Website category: book
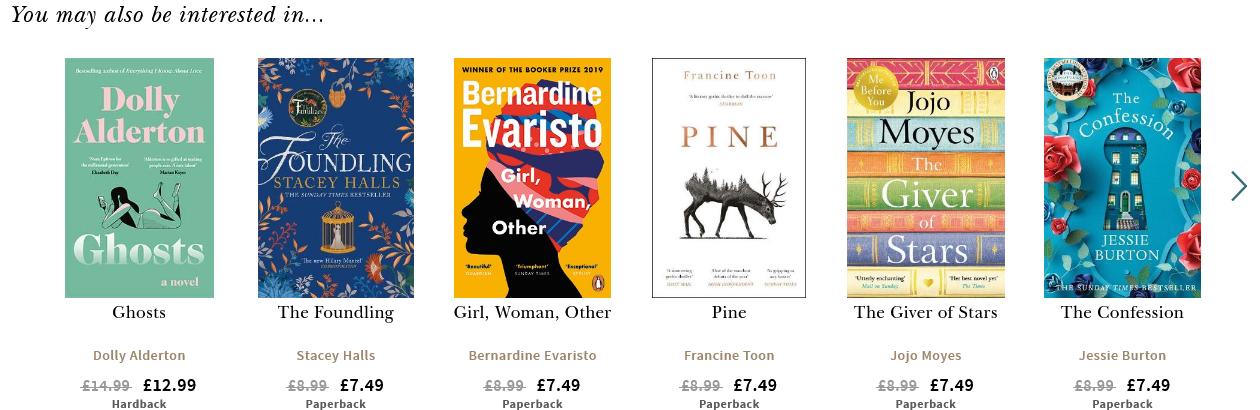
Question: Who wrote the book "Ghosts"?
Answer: Dolly Alderton

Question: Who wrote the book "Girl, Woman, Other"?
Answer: Bernardine Evaristo

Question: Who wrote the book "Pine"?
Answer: Francine Toon

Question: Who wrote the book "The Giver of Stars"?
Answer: Jojo Moyes

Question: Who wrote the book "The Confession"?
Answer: Jessie Burton

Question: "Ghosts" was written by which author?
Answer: Dolly Alderton

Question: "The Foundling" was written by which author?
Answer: Stacey Halls

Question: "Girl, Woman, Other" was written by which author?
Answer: Bernardine Evaristo

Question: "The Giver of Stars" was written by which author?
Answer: Jojo Moyes

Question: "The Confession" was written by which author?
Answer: Jessie Burton

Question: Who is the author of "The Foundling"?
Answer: Stacey Halls

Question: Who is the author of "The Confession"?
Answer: Jessie Burton

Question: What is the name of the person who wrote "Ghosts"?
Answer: Dolly Alderton

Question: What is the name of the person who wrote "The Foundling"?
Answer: Stacey Halls

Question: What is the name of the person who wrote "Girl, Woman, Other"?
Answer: Bernardine Evaristo

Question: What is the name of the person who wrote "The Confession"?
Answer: Jessie Burton

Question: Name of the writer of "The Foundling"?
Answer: Stacey Halls

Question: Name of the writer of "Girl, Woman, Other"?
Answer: Bernardine Evaristo

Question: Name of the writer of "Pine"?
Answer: Francine Toon

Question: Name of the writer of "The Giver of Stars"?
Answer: Jojo Moyes

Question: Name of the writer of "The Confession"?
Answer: Jessie Burton

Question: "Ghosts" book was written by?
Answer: Dolly Alderton

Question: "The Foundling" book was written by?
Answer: Stacey Halls

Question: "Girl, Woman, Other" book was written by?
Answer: Bernardine Evaristo

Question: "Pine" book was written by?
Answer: Francine Toon

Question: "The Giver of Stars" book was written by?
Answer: Jojo Moyes

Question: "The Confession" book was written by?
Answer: Jessie Burton

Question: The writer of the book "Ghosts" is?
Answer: Dolly Alderton

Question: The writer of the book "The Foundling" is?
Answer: Stacey Halls

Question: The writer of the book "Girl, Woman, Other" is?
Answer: Bernardine Evaristo

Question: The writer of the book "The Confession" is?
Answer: Jessie Burton

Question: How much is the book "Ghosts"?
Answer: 12.99

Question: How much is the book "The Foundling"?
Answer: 7.49

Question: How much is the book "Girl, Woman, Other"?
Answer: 7.49

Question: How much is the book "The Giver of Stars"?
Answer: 7.49

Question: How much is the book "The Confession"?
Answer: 7.49

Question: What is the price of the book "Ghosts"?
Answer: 12.99

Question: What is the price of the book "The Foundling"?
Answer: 7.49

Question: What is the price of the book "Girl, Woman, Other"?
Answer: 7.49

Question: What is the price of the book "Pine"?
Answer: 7.49

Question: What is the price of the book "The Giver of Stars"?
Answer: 7.49

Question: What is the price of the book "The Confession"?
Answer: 7.49

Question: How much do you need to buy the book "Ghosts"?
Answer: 12.99

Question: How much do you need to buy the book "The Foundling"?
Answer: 7.49

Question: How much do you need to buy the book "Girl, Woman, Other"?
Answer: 7.49

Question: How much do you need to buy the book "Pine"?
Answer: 7.49

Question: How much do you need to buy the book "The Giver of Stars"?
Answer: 7.49

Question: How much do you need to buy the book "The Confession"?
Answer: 7.49

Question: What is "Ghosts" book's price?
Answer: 12.99

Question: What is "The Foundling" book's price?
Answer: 7.49

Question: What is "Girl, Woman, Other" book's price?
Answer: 7.49

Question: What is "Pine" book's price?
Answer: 7.49

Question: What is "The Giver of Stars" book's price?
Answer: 7.49

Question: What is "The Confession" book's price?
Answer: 7.49

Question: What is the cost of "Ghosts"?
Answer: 12.99

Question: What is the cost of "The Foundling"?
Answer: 7.49

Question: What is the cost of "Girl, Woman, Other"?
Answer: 7.49

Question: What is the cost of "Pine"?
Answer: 7.49

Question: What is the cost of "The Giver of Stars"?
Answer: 7.49

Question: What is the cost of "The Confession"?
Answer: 7.49

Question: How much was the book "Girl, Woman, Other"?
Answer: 7.49

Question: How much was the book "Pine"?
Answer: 7.49

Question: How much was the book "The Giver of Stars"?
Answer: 7.49

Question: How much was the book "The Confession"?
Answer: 7.49